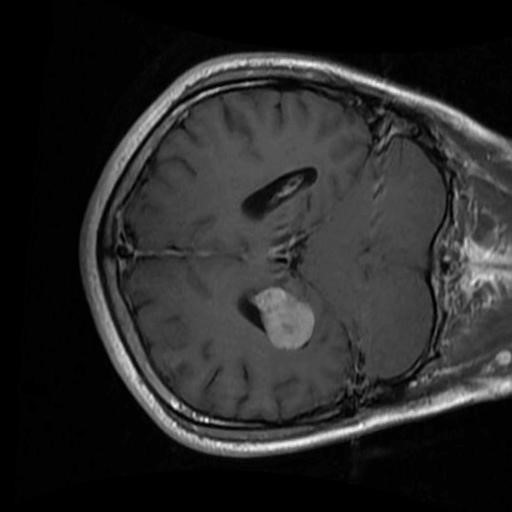
Label: brain_menin